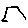
Label: hexagon